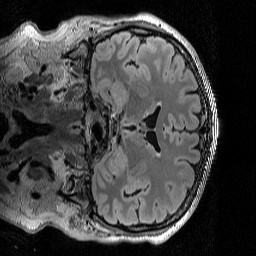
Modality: T2w
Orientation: coronal
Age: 61
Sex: male
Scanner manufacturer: siemens
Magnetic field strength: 3 T
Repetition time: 5 s
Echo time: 0.386 s